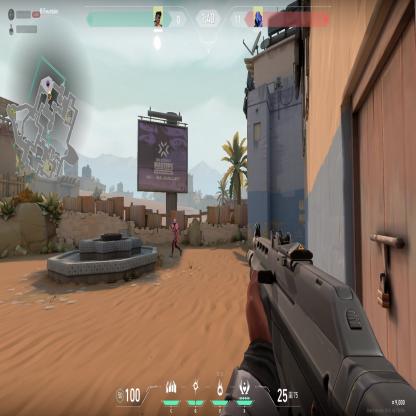
Label: enemy